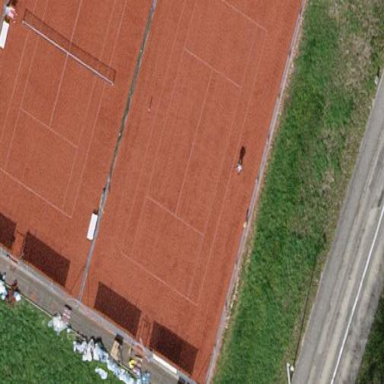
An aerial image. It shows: Tennis court on pitch designated for leisure land.